Aerial crown-view tile of a tropical tree (Barro Colorado Island, Panama), acquired 20250818:
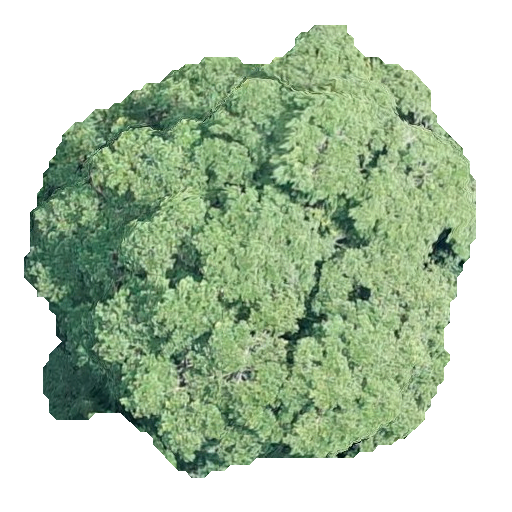
Species: Terminalia amazonia
GBIF accepted scientific name: Terminalia amazonica
Crown area: 216.029 m²